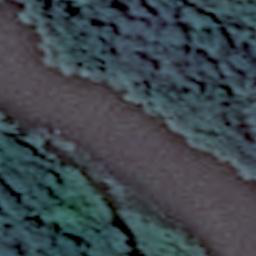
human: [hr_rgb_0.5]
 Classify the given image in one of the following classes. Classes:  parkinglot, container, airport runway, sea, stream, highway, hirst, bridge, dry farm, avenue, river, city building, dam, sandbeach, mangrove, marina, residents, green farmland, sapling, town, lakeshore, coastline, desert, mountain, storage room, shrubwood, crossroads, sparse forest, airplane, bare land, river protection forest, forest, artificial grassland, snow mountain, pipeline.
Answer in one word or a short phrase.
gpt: river